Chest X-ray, AP view. Patient: 58 years old, sex M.
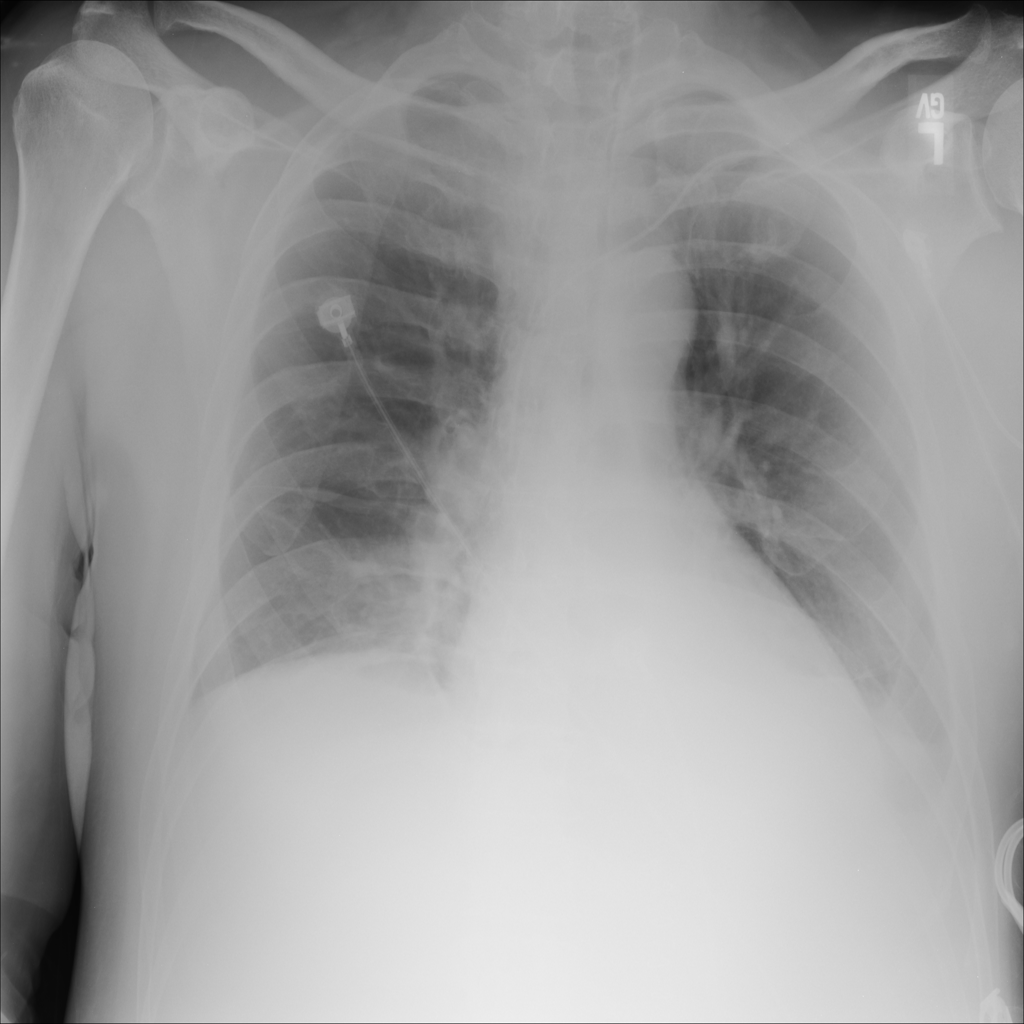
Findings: Atelectasis, Effusion, Infiltration